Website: lowes
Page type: review-order
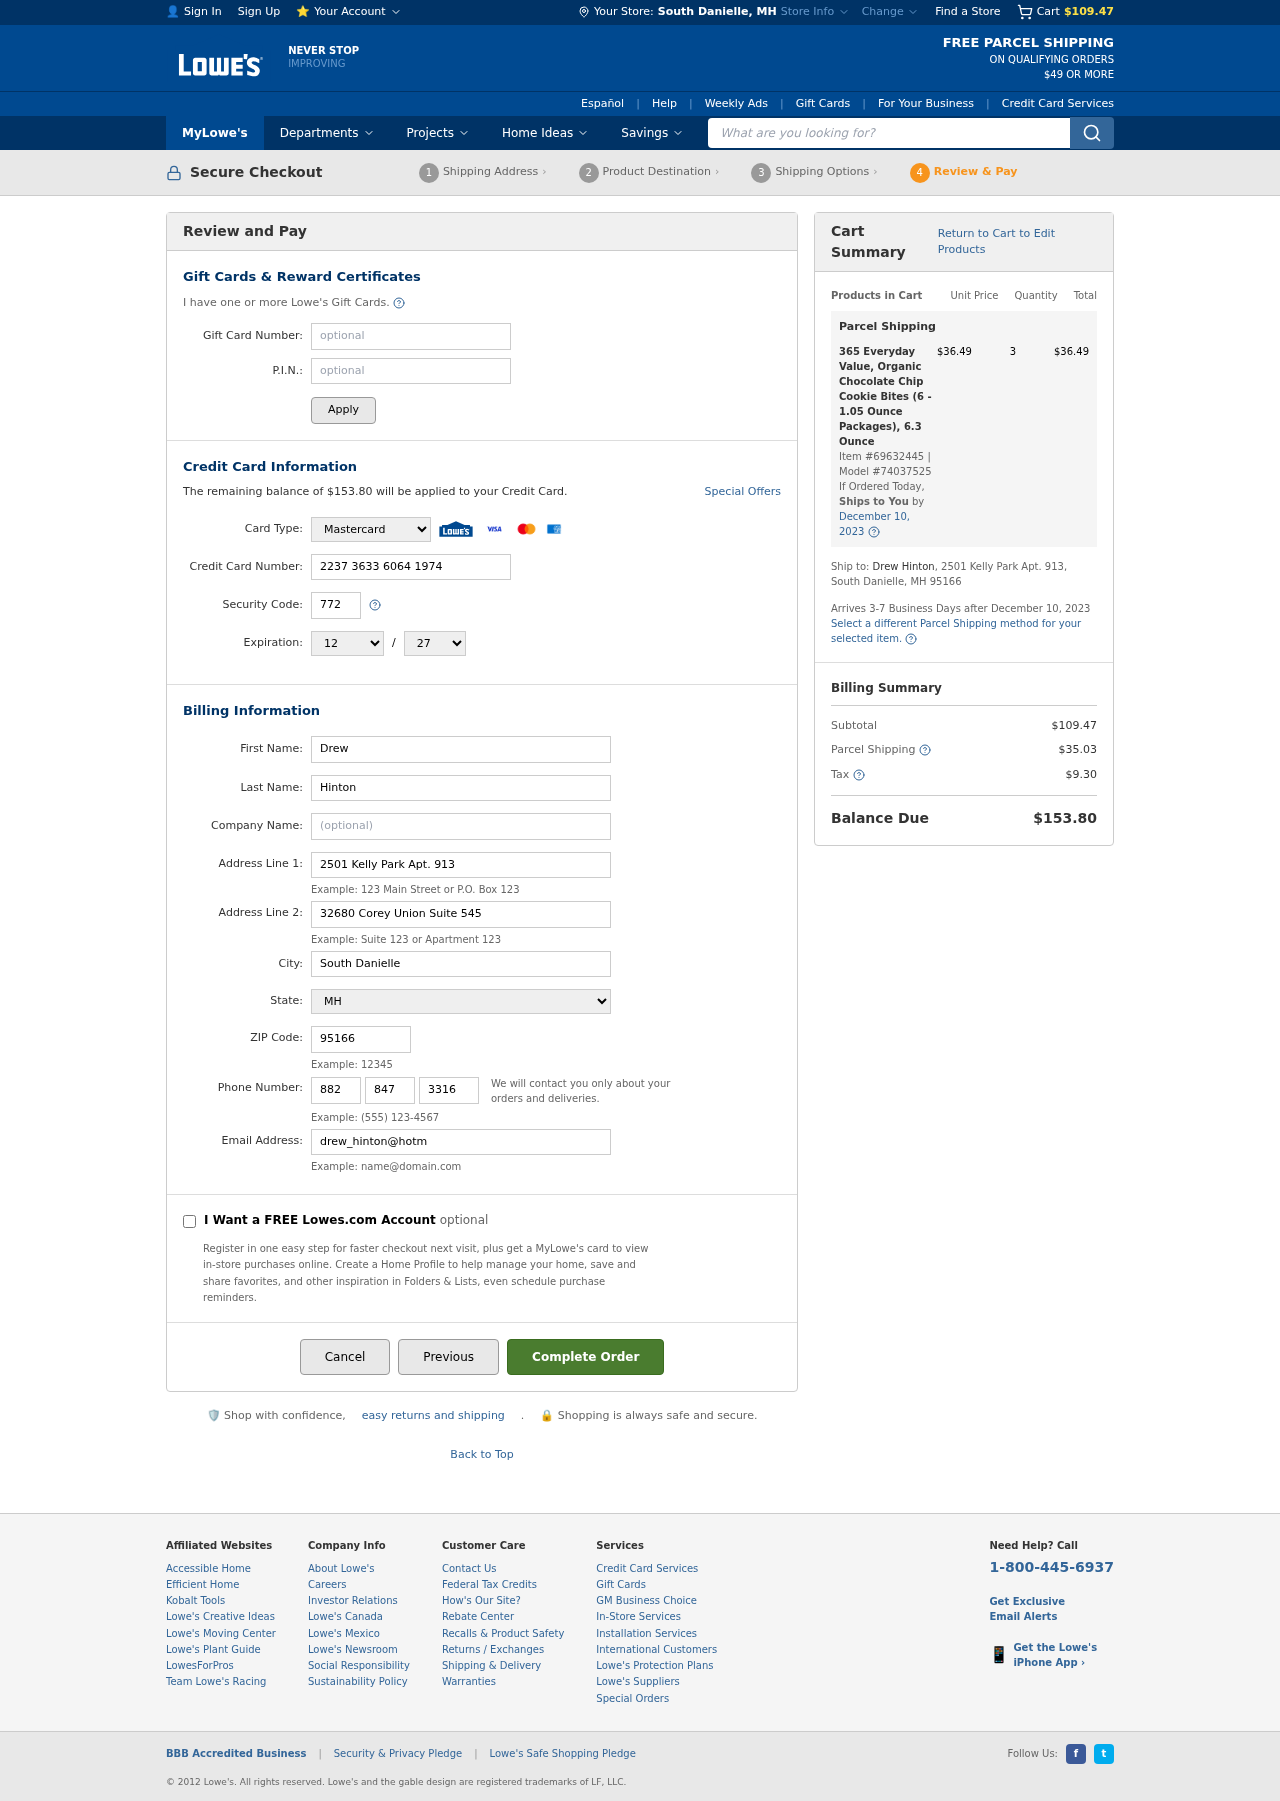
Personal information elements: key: PII_CARD_CVV
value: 772
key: PII_CARD_EXPIRY_MONTH
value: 12
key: PII_CARD_EXPIRY_YEAR
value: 27
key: PII_CARD_NUMBER
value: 2237 3633 6064 1974
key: PII_CARD_TYPE
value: Mastercard
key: PII_CITY
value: South Danielle
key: PII_CITY_STATE
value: South Danielle, MH
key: PII_EMAIL
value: drew_hinton@hotmail.com
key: PII_FIRSTNAME
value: Drew
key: PII_LASTNAME
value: Hinton
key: PII_PHONE_AREA
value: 882
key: PII_PHONE_PREFIX
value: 847
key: PII_PHONE_SUFFIX
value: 3316
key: PII_POSTCODE
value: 95166
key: PII_STATE
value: MH
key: PII_STREET
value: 2501 Kelly Park Apt. 913
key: PII_STREET2
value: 2501 Kelly Park Apt. 913
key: PII_STREET2
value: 32680 Corey Union Suite 545
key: PII_FULLNAME2
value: Drew Hinton
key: PII_CITY_STATE_ZIP2
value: South Danielle, MH 95166
Product elements: key: PRODUCT1_NAME
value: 365 Everyday Value, Organic Chocolate Chip Cookie Bites (6 - 1.05 Ounce Packages), 6.3 Ounce
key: PRODUCT1_PRICE
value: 36.49
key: PRODUCT1_QUANTITY
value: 3
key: PRODUCT1_ITEM_NUMBER
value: Item #69632445
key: PRODUCT1_MODEL_NUMBER
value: Model #74037525
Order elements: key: ORDER_SUBTOTAL
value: $109.47
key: ORDER_BALANCE_DUE
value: $153.80
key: ORDER_SHIPPING_DATE
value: December 10, 2023
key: ORDER_ITEM_TOTAL
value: $36.49
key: ORDER_SHIPPING_DATE2
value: December 10, 2023
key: ORDER_SHIPPING_COST
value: $35.03
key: ORDER_TAX
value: $9.30
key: ORDER_TOTAL
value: $153.80
Search elements: key: HEADER_SEARCH
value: What are you looking for?